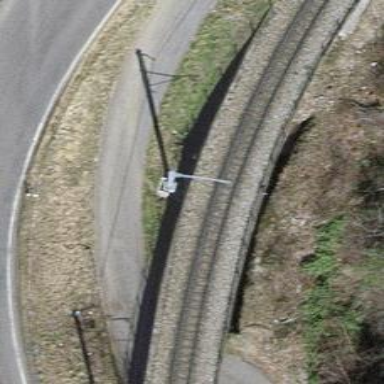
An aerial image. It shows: Narrow-gauge railway bridge with electrified contact lines over single track.